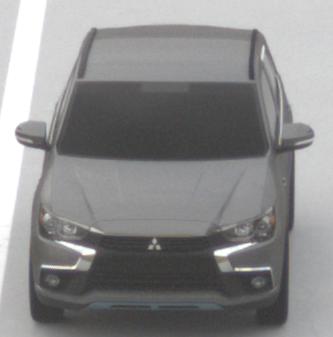
Make: Mitsubishi
Model: Outlander 2.0 Plug-In Hybrid
Detailed model: Outlander (III) Plug-In Hybrid
Model produced from: 2015/10
Model produced until: 2018/08
Doors: 5
Color: gray
Road condition: dry road
Daytime: morning or afternoon
Contrast: low contrast